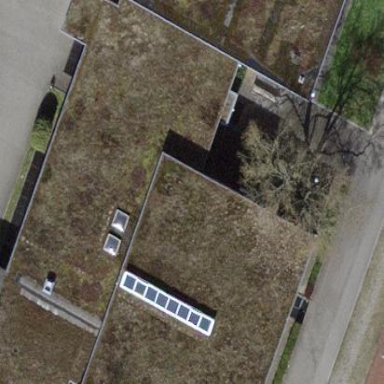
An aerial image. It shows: School building.